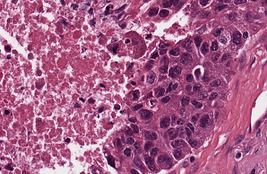
Tumor epithelial tissue: yes
Tumor-associated stroma tissue: yes
Normal tissue: no